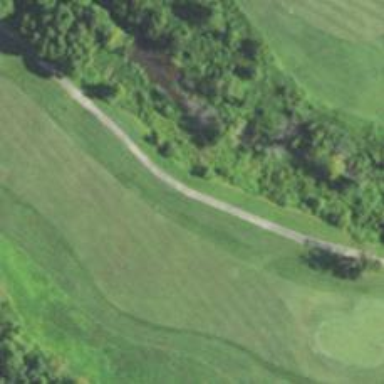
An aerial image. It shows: Path for both roads and golfers.